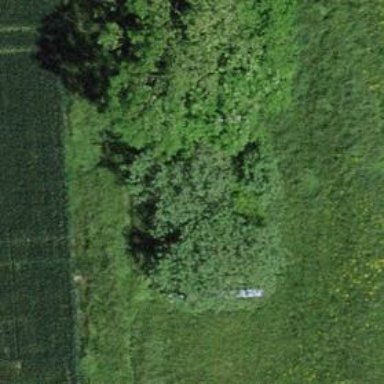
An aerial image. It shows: Hedge acting as barrier.